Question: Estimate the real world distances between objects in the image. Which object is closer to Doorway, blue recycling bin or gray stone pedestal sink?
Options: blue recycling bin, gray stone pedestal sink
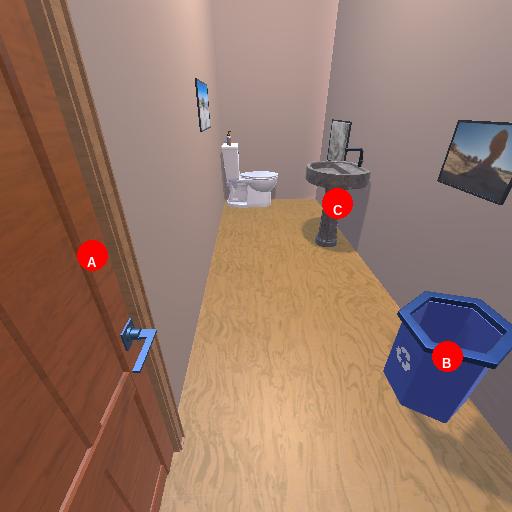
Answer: blue recycling bin